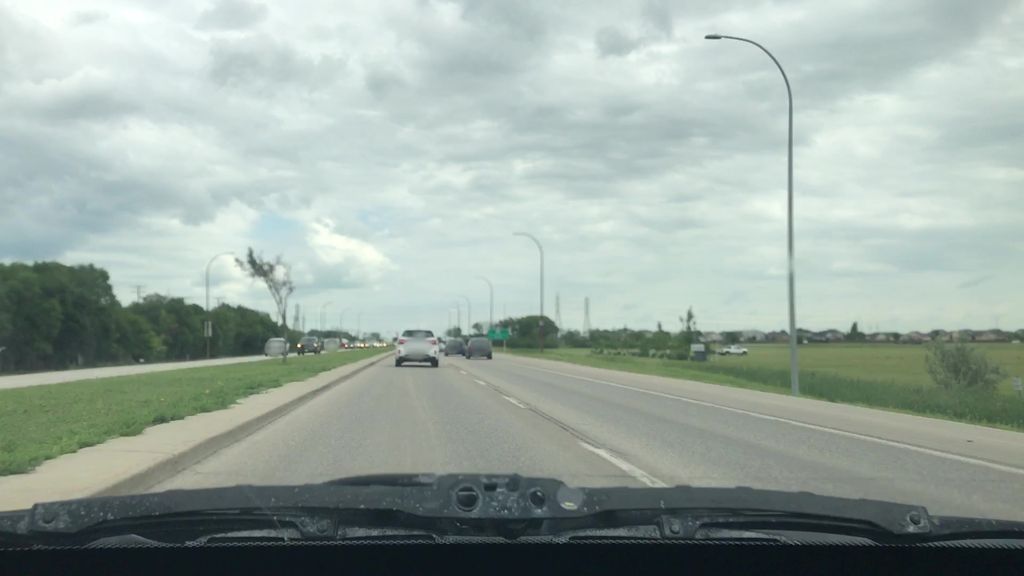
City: winnipeg